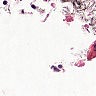
Metastatic tissue present: no